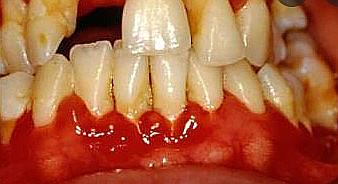
Condition: Gingivitis